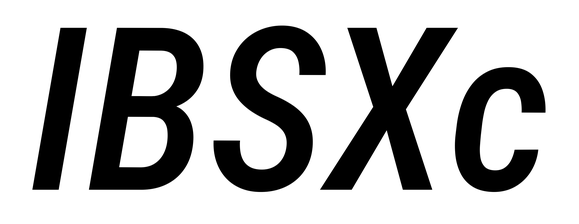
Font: Roboto-Italic_Condensed_Medium_Italic